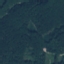
Land use / land cover: Forest